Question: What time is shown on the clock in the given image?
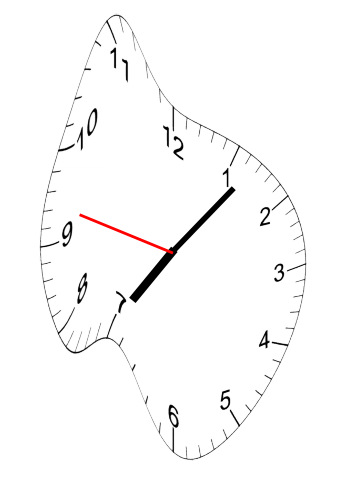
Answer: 07:06:47